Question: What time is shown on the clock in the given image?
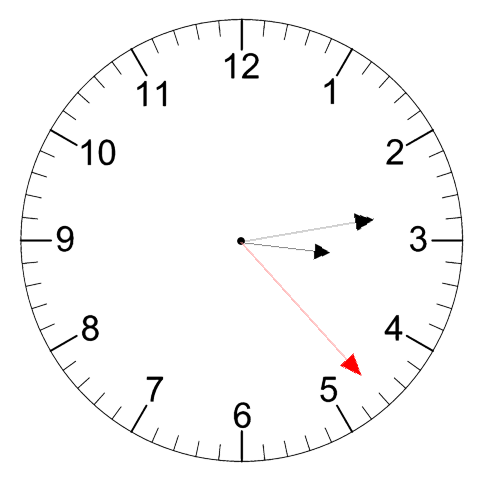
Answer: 03:13:23